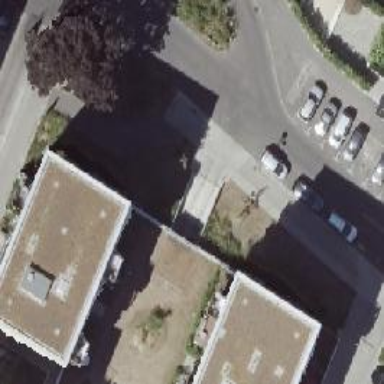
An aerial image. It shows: Parking entrance.